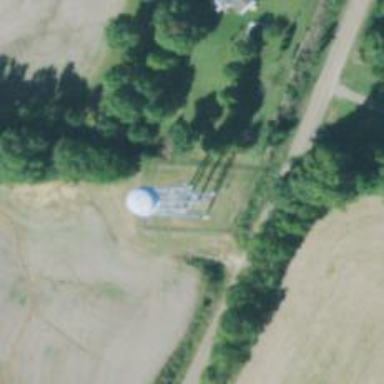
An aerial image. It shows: Water tower that is man-made.